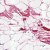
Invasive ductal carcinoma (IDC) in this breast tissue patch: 0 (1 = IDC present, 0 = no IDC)